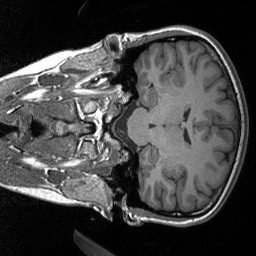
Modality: T1w
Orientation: coronal
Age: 25
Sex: female
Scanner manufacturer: siemens
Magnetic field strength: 3 T
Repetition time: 1.9 s
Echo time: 0.00227 s